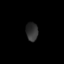
Tissue: lung
Cell type: T cells
Senescence score: 0.1244
Nuclear area (px): 217
Mean DAPI intensity: 48.369